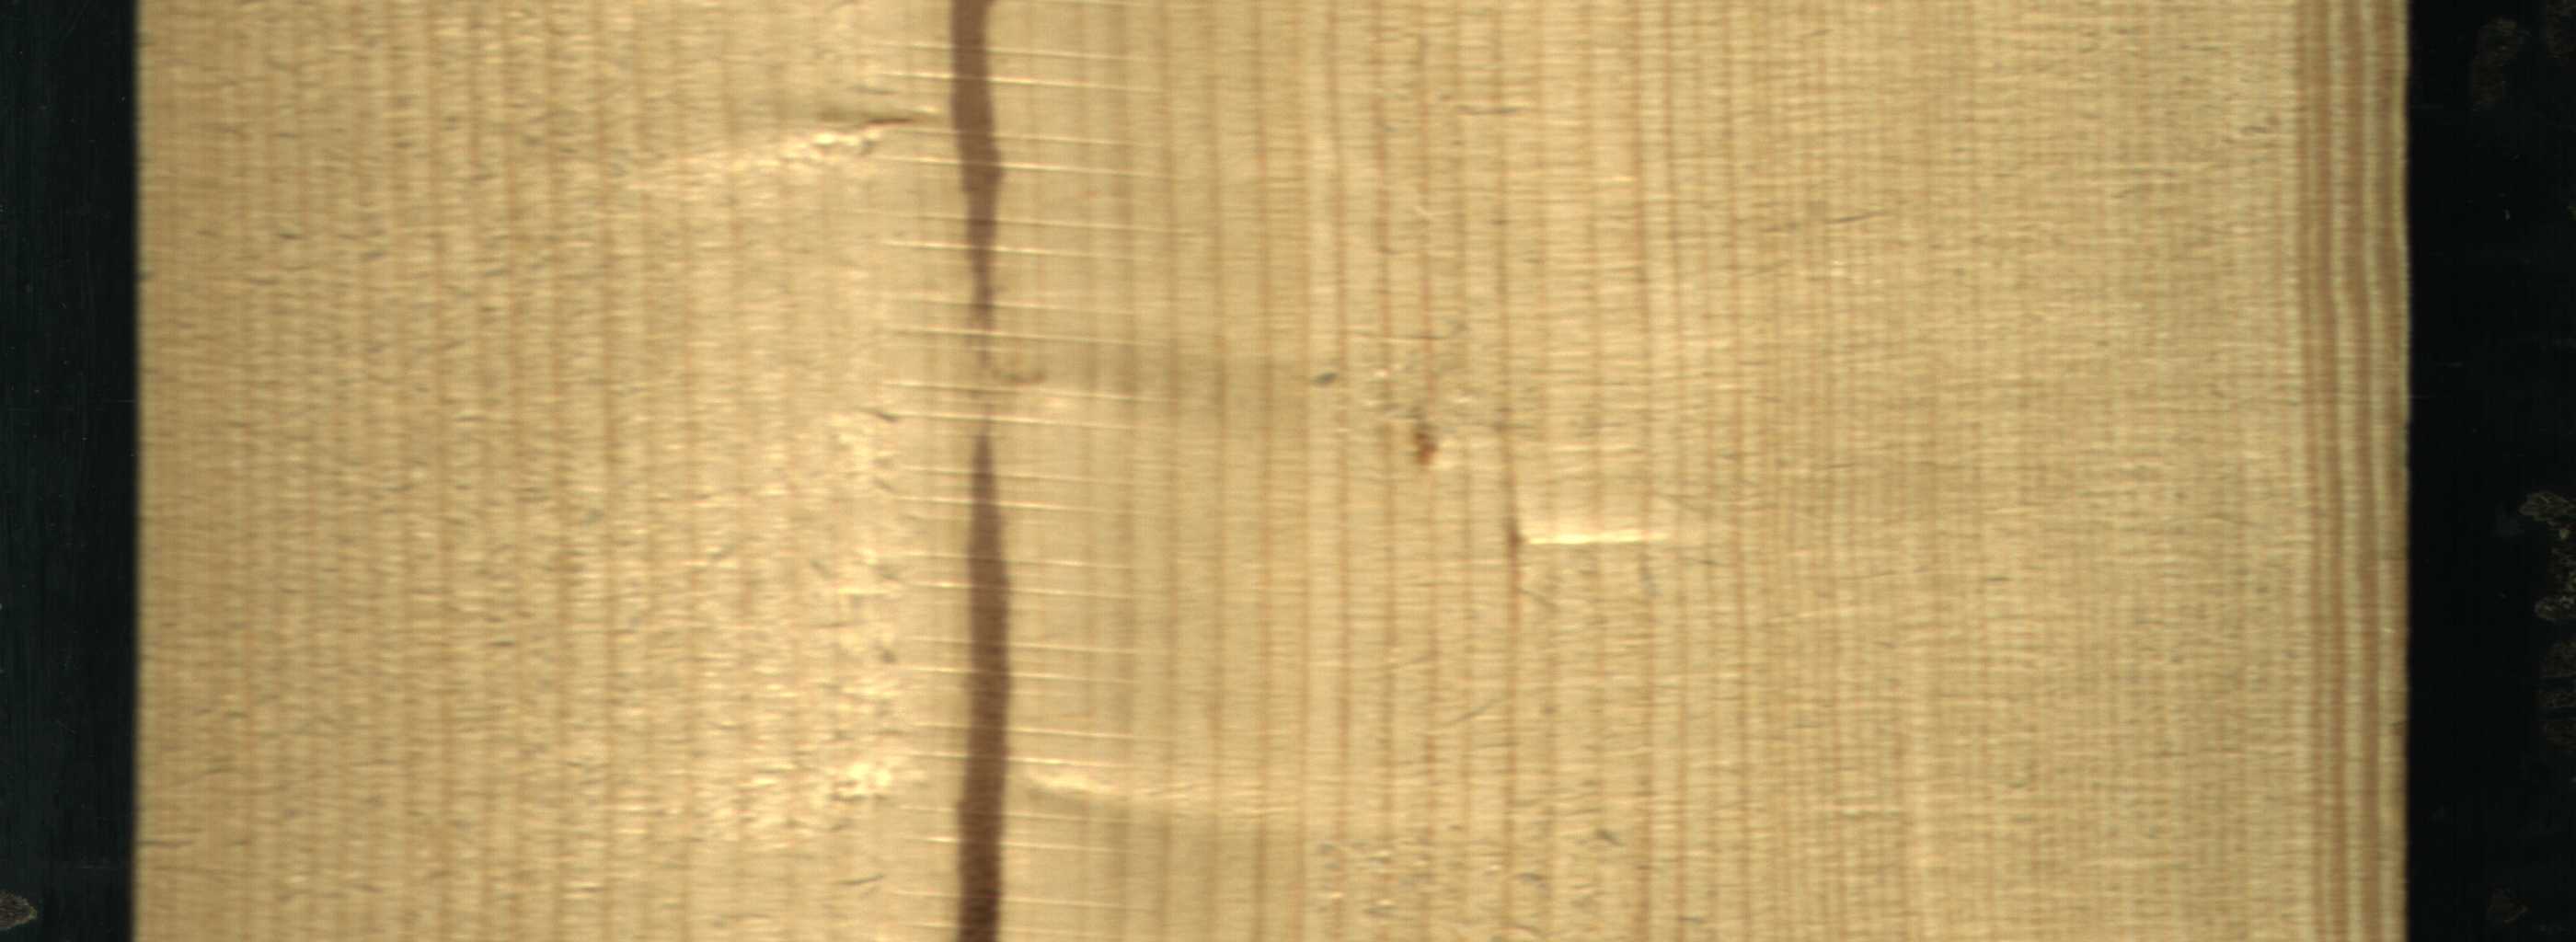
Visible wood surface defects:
Marrow
Marrow
Live_Knot